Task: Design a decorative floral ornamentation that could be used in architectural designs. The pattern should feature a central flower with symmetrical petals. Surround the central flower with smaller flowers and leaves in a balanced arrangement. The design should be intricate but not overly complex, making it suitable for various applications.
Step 658:
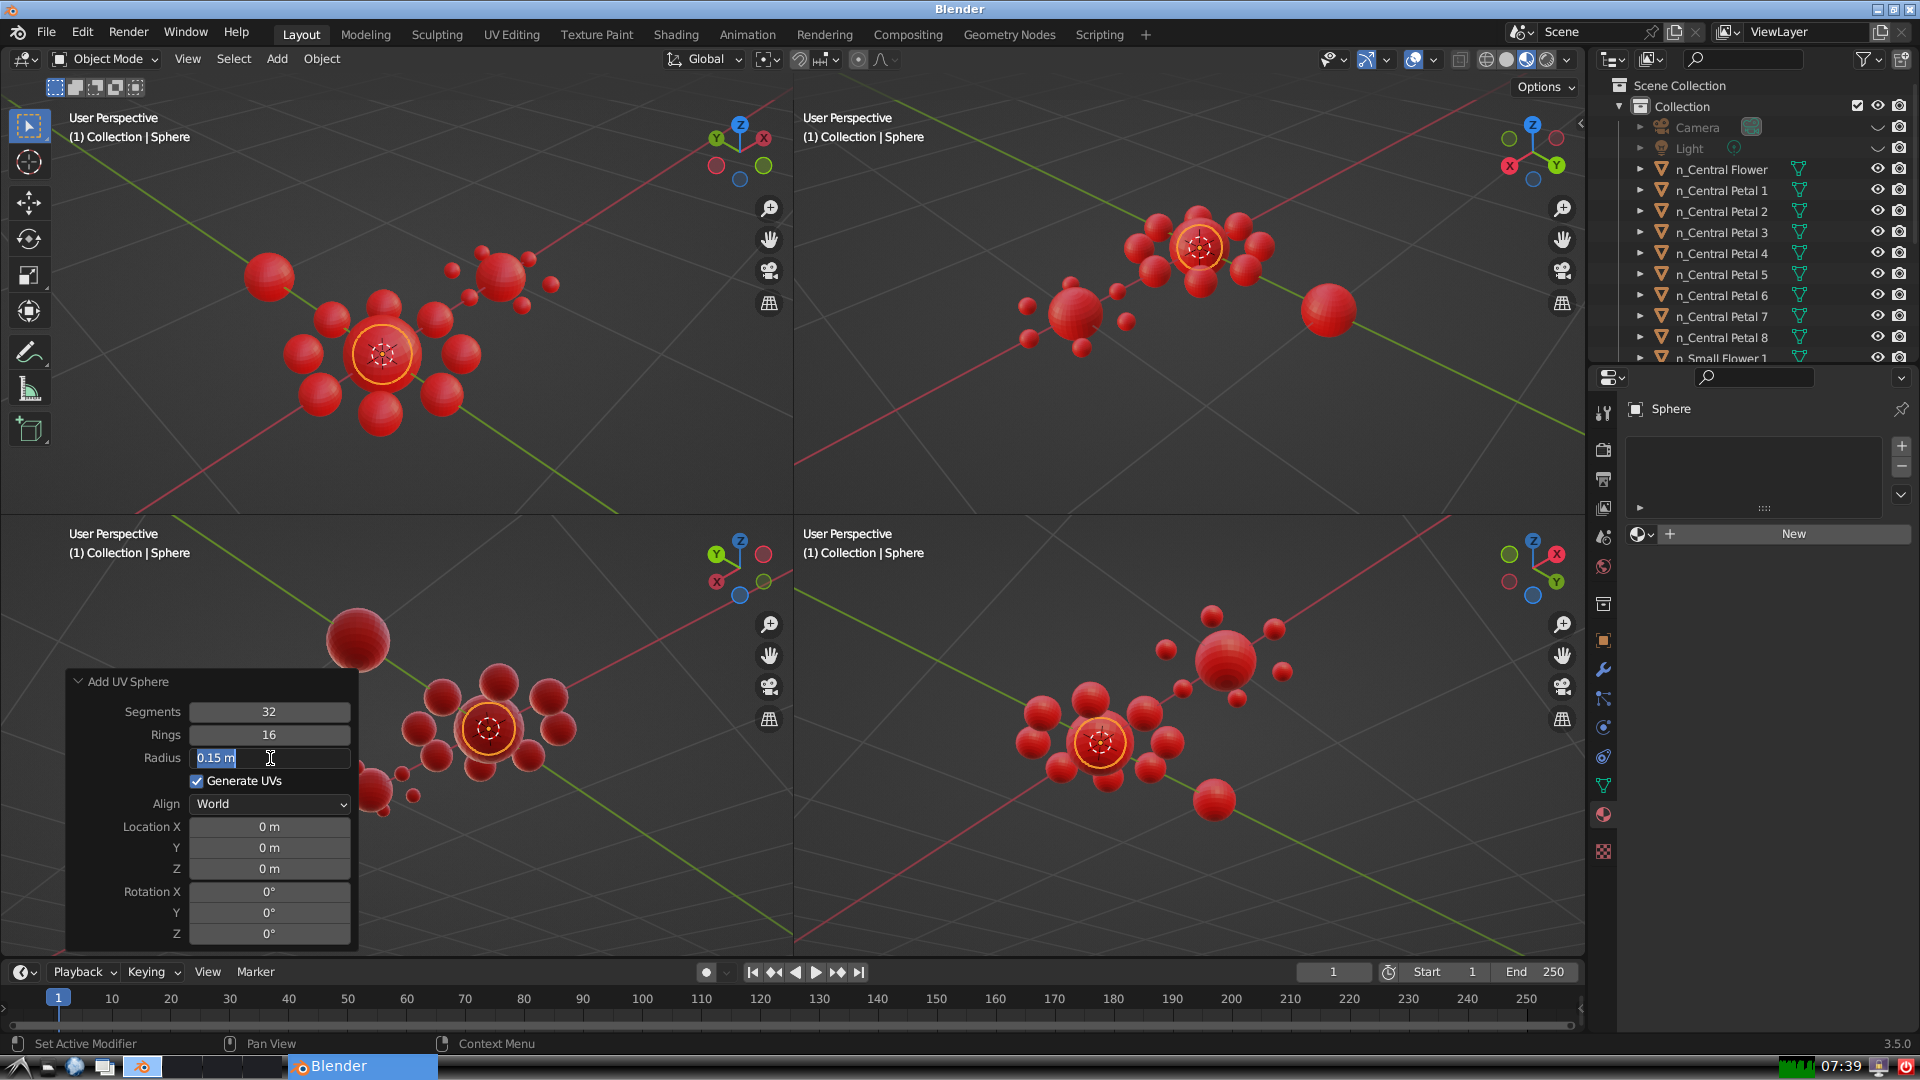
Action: input_text: 0.05